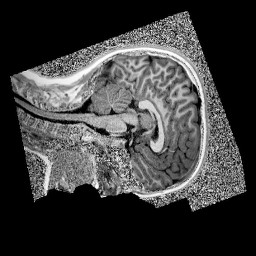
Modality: UNIT1
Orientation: sagittal
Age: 9
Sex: male
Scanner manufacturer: siemens
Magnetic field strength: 3 T
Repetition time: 4 s
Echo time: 0.00299 s